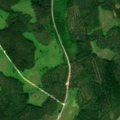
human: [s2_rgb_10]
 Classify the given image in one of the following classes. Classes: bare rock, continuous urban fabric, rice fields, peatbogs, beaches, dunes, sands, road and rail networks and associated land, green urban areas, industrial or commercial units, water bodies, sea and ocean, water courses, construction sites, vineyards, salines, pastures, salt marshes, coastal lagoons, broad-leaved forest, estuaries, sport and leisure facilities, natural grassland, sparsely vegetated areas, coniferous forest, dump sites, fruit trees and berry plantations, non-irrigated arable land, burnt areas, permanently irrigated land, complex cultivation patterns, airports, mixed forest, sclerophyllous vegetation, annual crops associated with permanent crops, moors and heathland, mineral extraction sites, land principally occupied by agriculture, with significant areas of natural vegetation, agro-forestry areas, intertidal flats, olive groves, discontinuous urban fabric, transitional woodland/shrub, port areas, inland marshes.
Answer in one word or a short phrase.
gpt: coniferous forest, mixed forest, transitional woodland/shrub